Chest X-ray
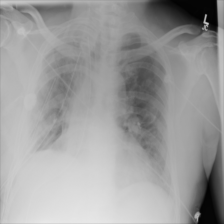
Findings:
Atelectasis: negative
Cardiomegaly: negative
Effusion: negative
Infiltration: negative
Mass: negative
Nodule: negative
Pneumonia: negative
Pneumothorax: negative
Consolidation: negative
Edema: negative
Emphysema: negative
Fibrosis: negative
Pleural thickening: negative
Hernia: negative